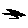
Label: zigzag